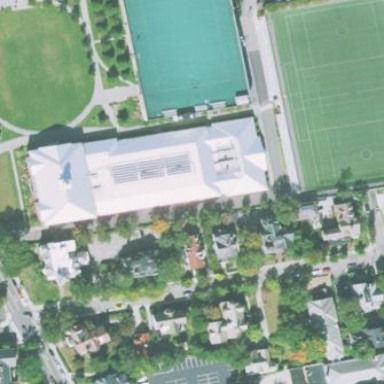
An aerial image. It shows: Sports center building.